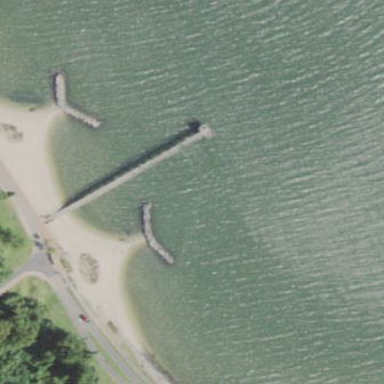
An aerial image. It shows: Man-made pier.